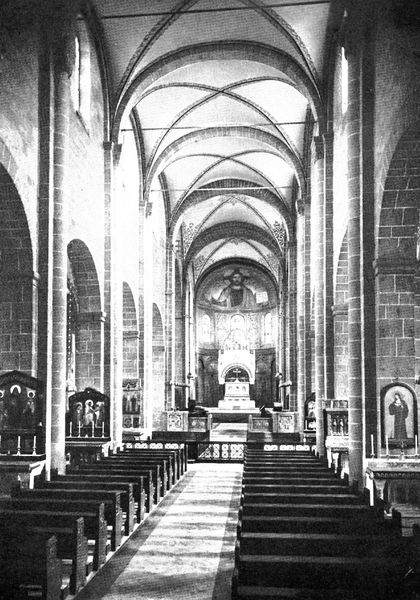
Titel: Maria Laach, Münster
Standort: Maria Laach (EU - D - RP)
Schlagwörter: gemälde, schatten, fenster, glas, grau, hell, holz, licht, schwarz, säule, säulen, weiss, weg, stein, bild, innenraum, kirche, boden, decke, gotik, statue, schiff, bilder, ruhe, bogen, mauer, bank, kuppel, kerzen, foto, bögen, gang, arkade, gewölbe, kreuz, religion, dom, rippen, groß, schwarz weiss, beten, münster, altar, bänke, chorschranke, kirchenbank, kirchenschiff, kreuzrippengewölbe, mittelschiff, pfarrer, singen, dienst, kanzel, kreuzgewölbe, kreuzgratgewölbe, obergaden, christus, jesus, mittelalter, apsis, romanik, sonnenschein, chor, baldachin, heiliger, tempel, heilig, maria, gläubig, basilika, romanisch, inners, seitenaltäre, lichthof, seitenaltar, pantokrator, buddha, nebenaltar, nebenaltäre, obergadenfenster, rheinland, altarschranke, ung, lettna, maria laach, ssingen